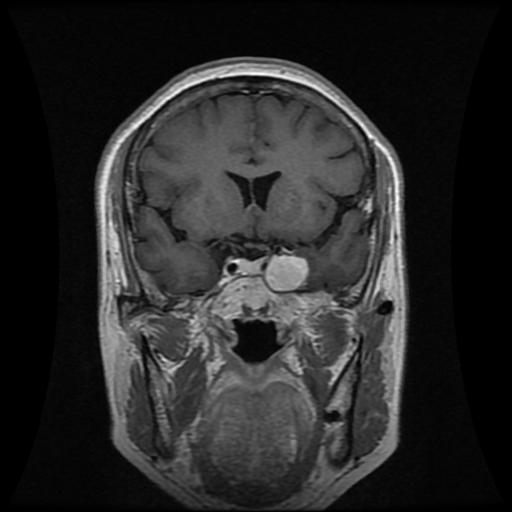
Label: meningioma